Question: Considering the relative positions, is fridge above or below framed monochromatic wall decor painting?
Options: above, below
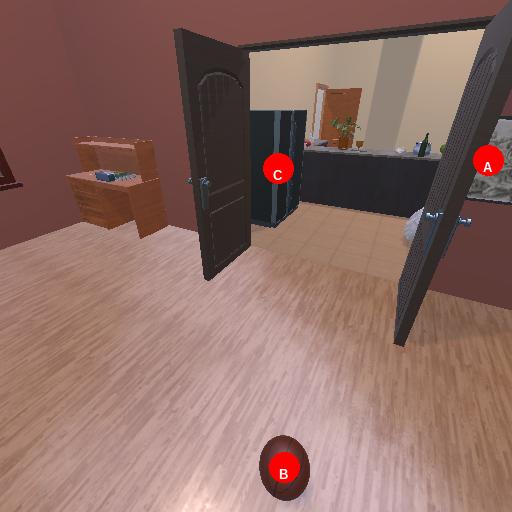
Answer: above